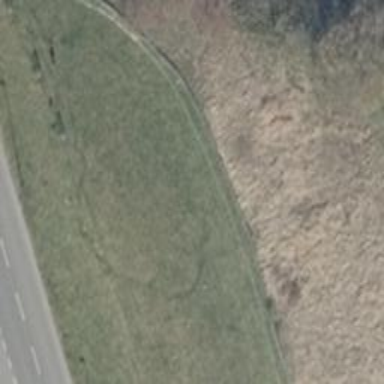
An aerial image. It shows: Grass path.